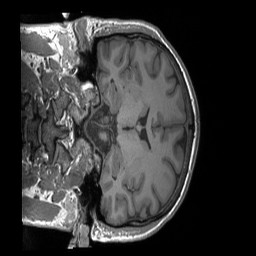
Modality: T1w
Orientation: coronal
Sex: male
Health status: ill
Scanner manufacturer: siemens
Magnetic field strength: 3 T
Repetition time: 1.66 s
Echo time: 0.00254 s